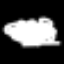
Label: The Eiffel Tower